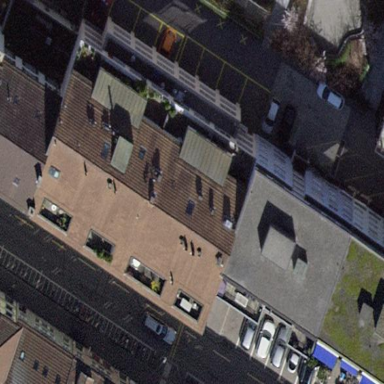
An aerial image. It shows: Apartments building with gabled roof oriented across.